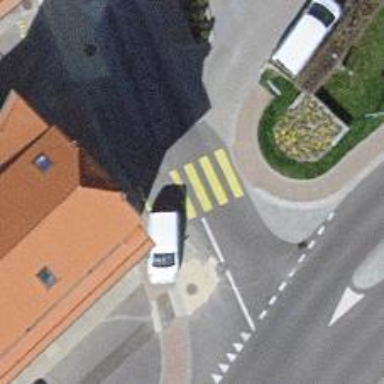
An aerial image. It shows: Zebra crossing on the road.